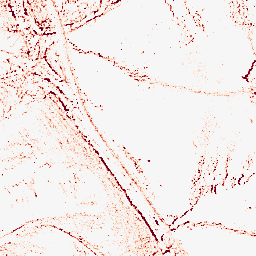
Category: morphological
Decomposition family: morphological_square
Decomposition parameters: operation: opening
size: 3
Upsampling method: area
Upsampling parameters: scale: 2
Upsampling scale: 2